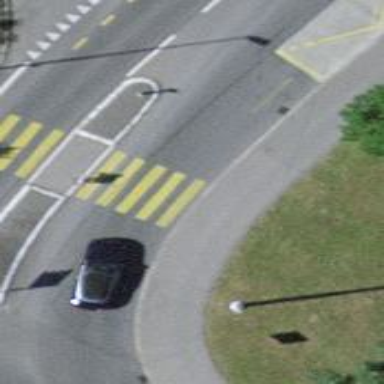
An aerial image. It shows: Uncontrolled zebra crossing with zebra markings.